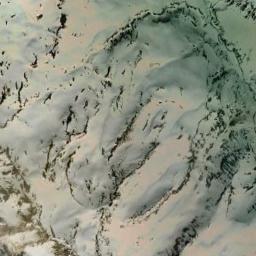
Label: snowberg